【题型】填空题　【知识点】平面几何　【难度】hard
如图，在$\triangle ABC$中，$AB=BC$，点$M$是$AC$的中点，将线段$AM$绕点$M$逆时针旋转，点$A$落在边$CB$延长线上的点$D$处，连接$MD$，与边$AB$交于点$E$，$AE=3$，$DE=2$，那么$AC$的长为\underline{\quad\quad}．

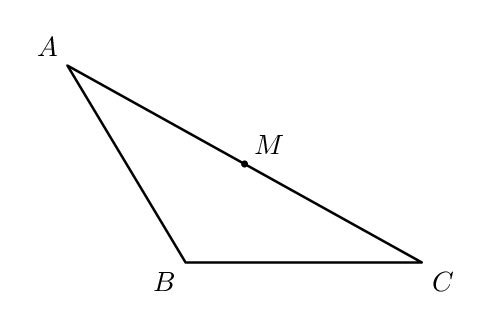
【解答】
\noindent
【答案】$3+\sqrt{19}$ / $\sqrt{19}+3$
\vspace{0.5em}
\noindent
【分析】过$A$作$AF // BC$交$DM$延长线于$F$，证明$\triangle AEM \backsim \triangle DEB$，得出$\dfrac{AE}{DE} = \dfrac{EM}{EB} = \dfrac{3}{2}$，设$ME=3k$，则$EB=2k$，即$AC=AM+MC=2DM=4+6k$，证明$\triangle AMF \cong \triangle CMD$，得出$DM=MF=2+3k$，根据$AF //BC$，得出$\dfrac{AE}{EB} = \dfrac{EF}{ED}$，即$\dfrac{3}{2k} = \dfrac{6k+2}{2}$，求出$k$的值，即可得出答案即可。
\vspace{0.5em}
\noindent
【详解】解析：如图：过$A$作$AF \parallel BC$交$DM$延长线于$F$，

\vspace{0.5em}
\noindent
根据旋转可知：$MA = MD$，
\noindent
$\because$ 点$M$为$AC$的中点，
\noindent
$\therefore AM = CM = \dfrac{1}{2}AC$，
\noindent
$\therefore CM = DM = AM = \dfrac{1}{2}AC$，
\noindent
$\therefore \angle MDC = \angle ACB$，
\noindent
$\because AB = BC$，
\noindent
$\therefore \angle BAC = \angle ACB$，
\noindent
$\therefore \angle MDC = \angle BAC = \angle ACB$，
\noindent
$\because \angle AEM = \angle DEB$，
\noindent
$\therefore \triangle AEM \backsim \triangle DEB$，
\noindent
$\therefore \dfrac{AE}{DE} = \dfrac{EM}{EB} = \dfrac{3}{2}$，
\noindent
设$ME=3k$，则$EB=2k$，则$AC=AM+MC=2DM=4+6k$，
\noindent
$\because AF // BC$，
$\therefore \angle FAM = \angle MCD$，$\angle AFM = \angle CDM$，
\noindent
$\because AM = MC$，
\noindent
$\therefore \triangle AMF \cong \triangle CMD$，
\noindent
$\therefore DM = MF = 2 + 3k$，
\noindent
$\therefore EF = 3k + 3k + 2 = 6k + 2$，
\noindent
$\because AF // BC$，
\noindent
$\therefore \dfrac{AE}{EB} = \dfrac{EF}{ED}$，
\noindent
$\therefore \dfrac{3}{2k} = \dfrac{6k + 2}{2}$，
\noindent
解得：$k = \dfrac{\sqrt{19} - 1}{6}$ 或 $k = \dfrac{-\sqrt{19} - 1}{6}$（舍去），
\noindent
$\therefore AC = 4 + 6k = 4 + 6 \times \dfrac{\sqrt{19} - 1}{6} = 3 + \sqrt{19}$．
\noindent
故答案为：$3 + \sqrt{19}$．
\vspace{0.5em}
\noindent
【点睛】本题主要考查了相似三角形的判定和性质，三角形全等的判定和性质，平行线的性质，等腰三角形的判定和性质，旋转的性质，解题的关键是熟练掌握相关的判定和性质．
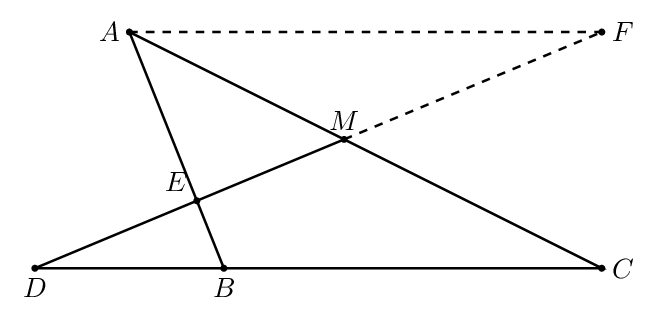